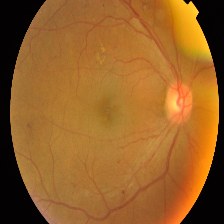
Diabetic retinopathy grade: Proliferative DR